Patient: sex F, age 36
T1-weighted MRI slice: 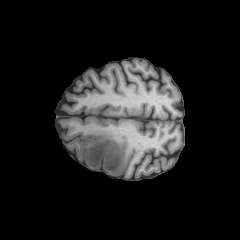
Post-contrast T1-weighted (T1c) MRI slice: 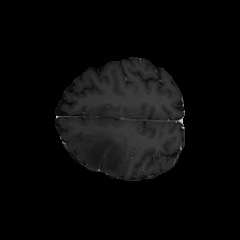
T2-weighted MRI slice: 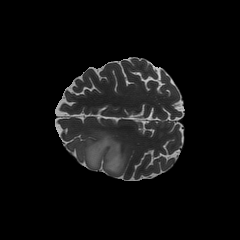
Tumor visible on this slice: yes
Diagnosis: Astrocytoma, IDH-mutant
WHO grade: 3